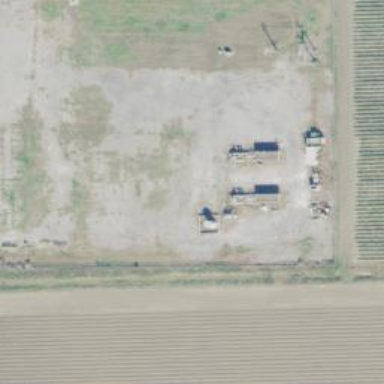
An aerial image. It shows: Petroleum well.